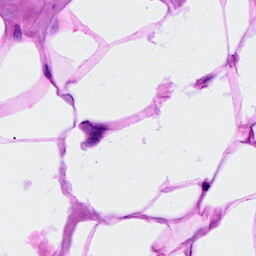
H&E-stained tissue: Breast